Field crop: maize
Growth stage: 2
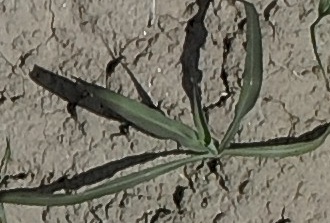
Species: sorghum